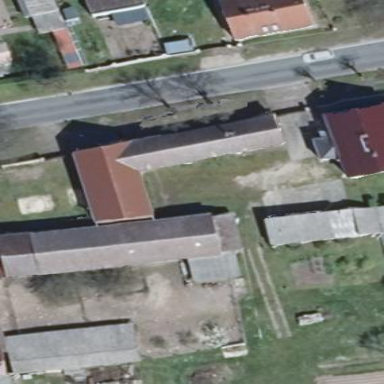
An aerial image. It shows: Shed building.